Aerial crown-view tile of a tropical tree (Barro Colorado Island, Panama), acquired 20250715:
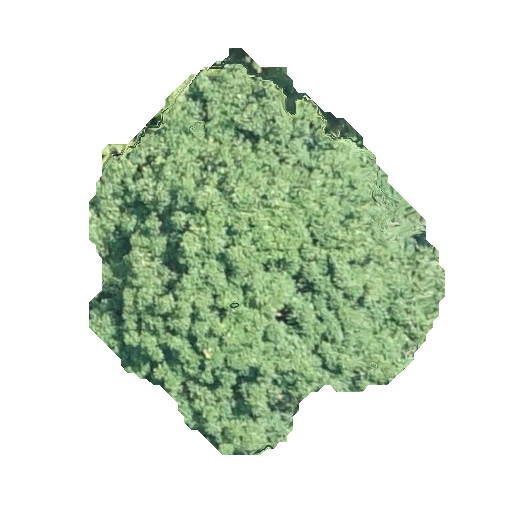
Species: Sterculia apetala
GBIF accepted scientific name: Sterculia apetala
Crown area: 141.068 m²